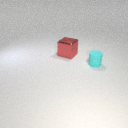
small cyan rubber cylinder to the right of large red metal cube